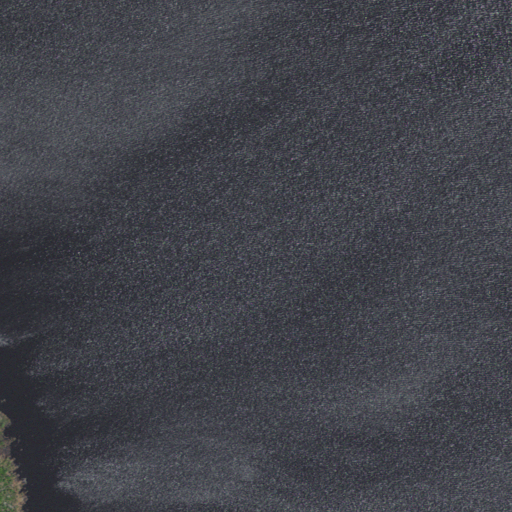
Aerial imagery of cape in North Carolina named Clabber Point containing open water, herbaceous wetlands, and woody wetlands